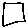
Label: square